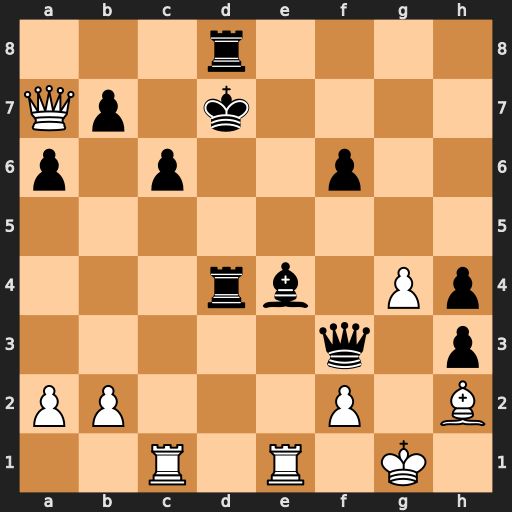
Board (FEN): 3r4/Qp1k4/p1p2p2/8/3rb1Pp/5q1p/PP3P1B/2R1R1K1
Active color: w
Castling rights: -
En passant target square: -
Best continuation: Qxd4+ Bd5 Qxd5+